Question: I'm developing a mobile app (iOS 5.0 and above compatible) for a <URL>. They don't offer any web service calls, and won't allow us to access their database. So my only resort of collecting the data is from 'scraping' the site directly.
My issue is that I don't know how make the changes that the users can make on the site from a http request from the phone. For example the site below:

can be pulled from the site and saved as a string with the following command
'''
NSString *html = [NSString stringWithContentsOfURL:urlrequest encoding:NSUTF8StringEncoding error:&err];
'''
I'm able to separate the relevant data:
'''
// I decided to add the script function name in case anyone wanted to look for themselves
<script type="text/javascript" language="Javascript">
//<![CDATA[
function loadData(){
var winMsgTitle = "Date: 04/11/2012";
// this is the actual data I'm concerned with:
gLatLong = new GLatLng(31.59019444444444, -110.50655555555555);
tmpMapIcon = new MapIcon("0_0", 21, 15);
marker = createMarker(gLatLong, 0.0, createInfoWinMsg(winMsgTitle, ".00", ".84", "5711", "2012", "", "07:00"), tmpMapIcon);
map.addOverlay(marker);
point = null;marker = null;
gLatLong = new GLatLng(32.<PHONE>, -110.<PHONE>);
tmpMapIcon = new MapIcon("0_0", 21, 15);
marker = createMarker(gLatLong, 0.0, createInfoWinMsg(winMsgTitle, ".00", "1.00", "1254", "2012", "", "07:00"), tmpMapIcon);
map.addOverlay(marker);
point = null;marker = null;
gLatLong = new GLatLng(33.<PHONE>, -112.<PHONE>);
tmpMapIcon = new MapIcon("0_0", 21, 15);
marker = createMarker(gLatLong, 0.0, createInfoWinMsg(winMsgTitle, ".00", ".70", "256", "2012", "", "07:00"), tmpMapIcon);
map.addOverlay(marker);
point = null;marker = null;
'''
In order to get another location, or date, I have to manually select via the site and select the options on the right hand pane. My question is, how do I make those changes programmatically via objective-c?
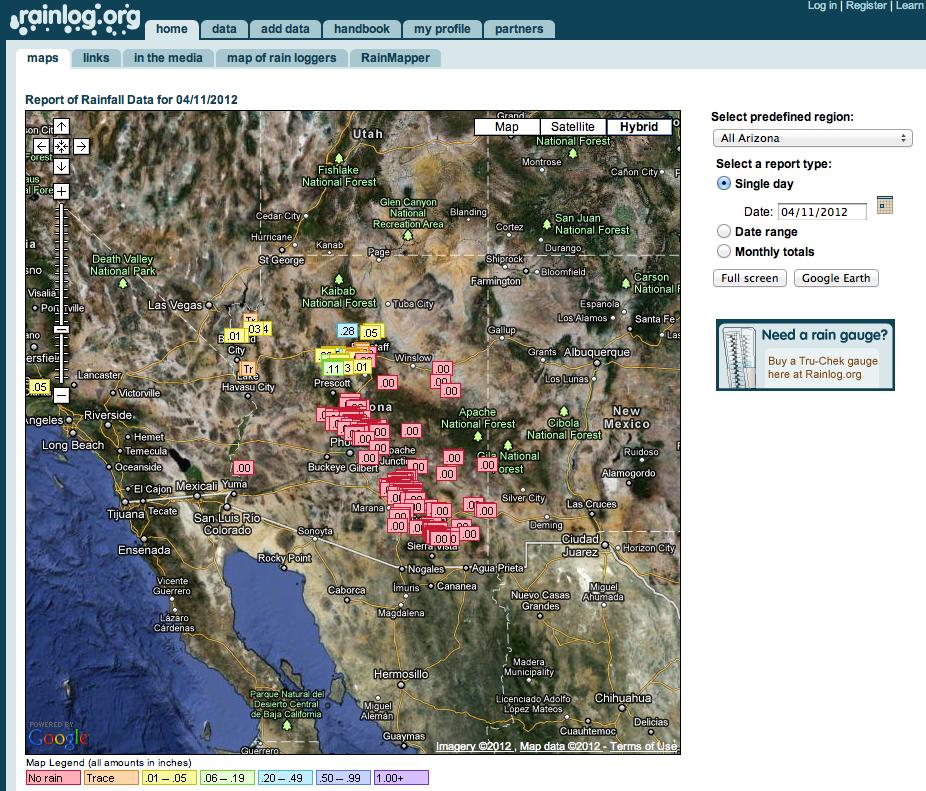
Answer: I suppose you use UIWebView to load that page.
One possible solution is to write JavaScript functions to simulate normal user operations on the right hand pane (for example, use jQuery's trigger function to select the drop down list, select 'Date Range', etc.).
These javascript functions could be coded as strings in your app code.
Then, call 'stringByEvaluatingJavaScriptFromString:' on the webview to run these javascript functions:
'''
[webView stringByEvaluatingJavaScriptFromString:javascript]
'''
Here the javascript parameter is a string you construct that calls your javascript functions. For example:
'''
NSString *javascript = [NSString stringWithFormat:@"selectRegion(%@)", targetRegion];
'''
When doing this, I'd suggest you write these javascripts and test them using a browser's debug tool(Safari's Web Inspector, Firefox's FireBug plugin...) to make sure they work as expect first.